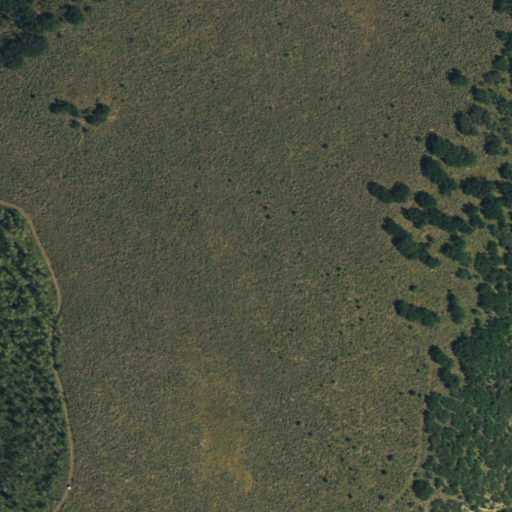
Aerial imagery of plain(s) in Colorado named Parsnip Flat containing shrub, deciduous forest, and evergreen forest